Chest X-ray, PA view. Patient: 52 years old, sex M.
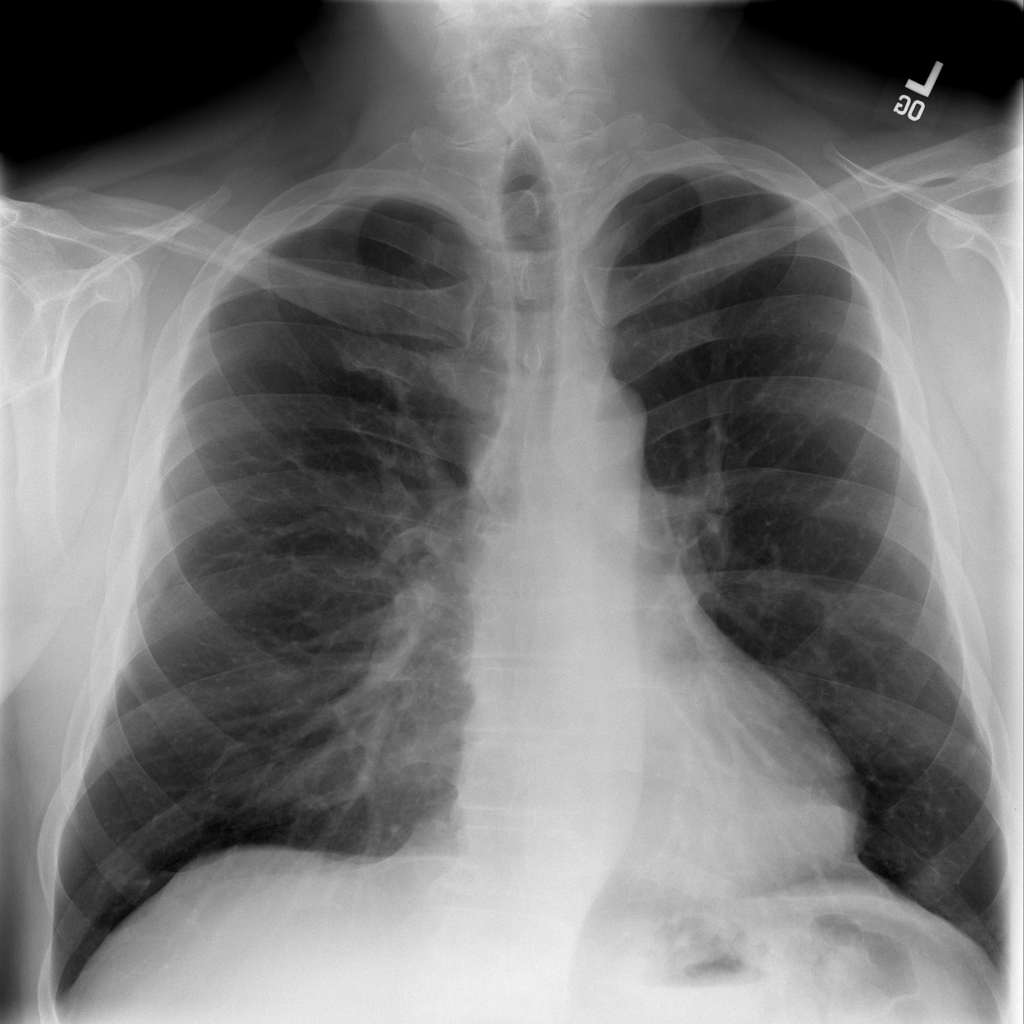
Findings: No Finding